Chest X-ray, AP view. Patient: 45 years old, sex F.
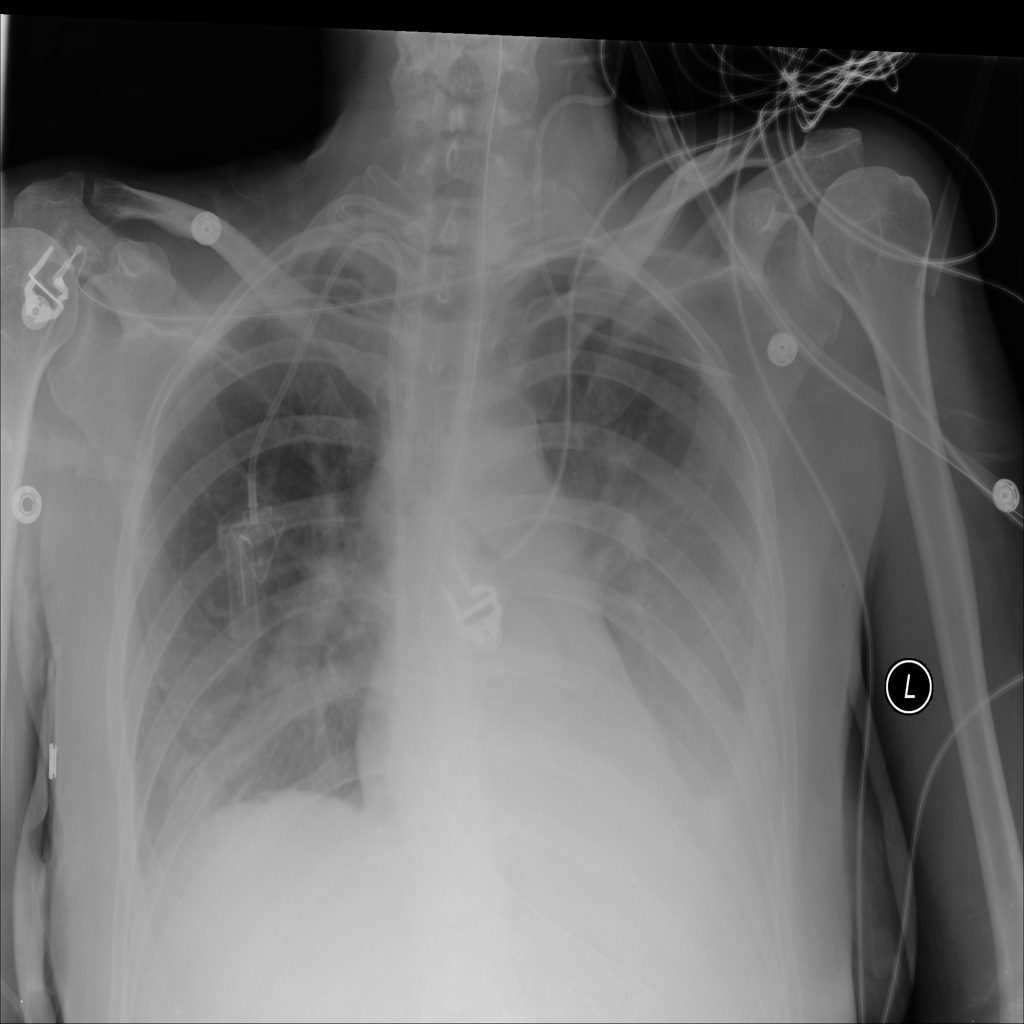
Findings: Atelectasis, Consolidation, Effusion